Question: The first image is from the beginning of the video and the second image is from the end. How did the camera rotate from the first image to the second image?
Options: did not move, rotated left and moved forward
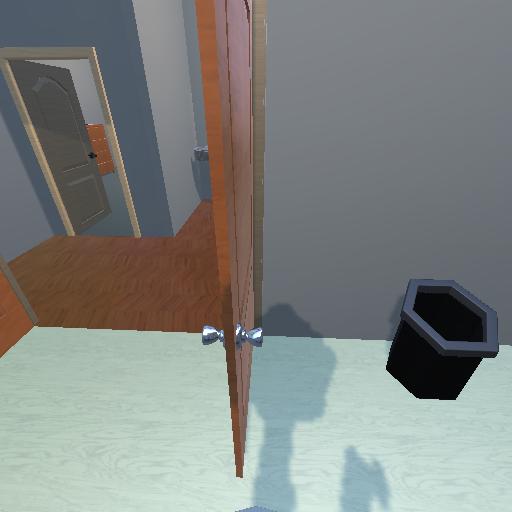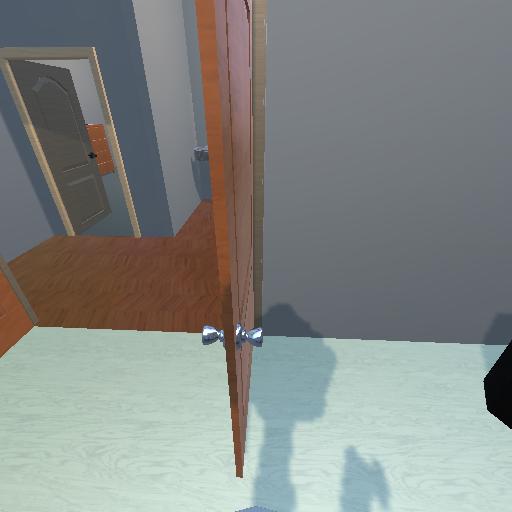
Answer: did not move